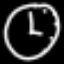
Label: clock